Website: macys
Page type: gifting
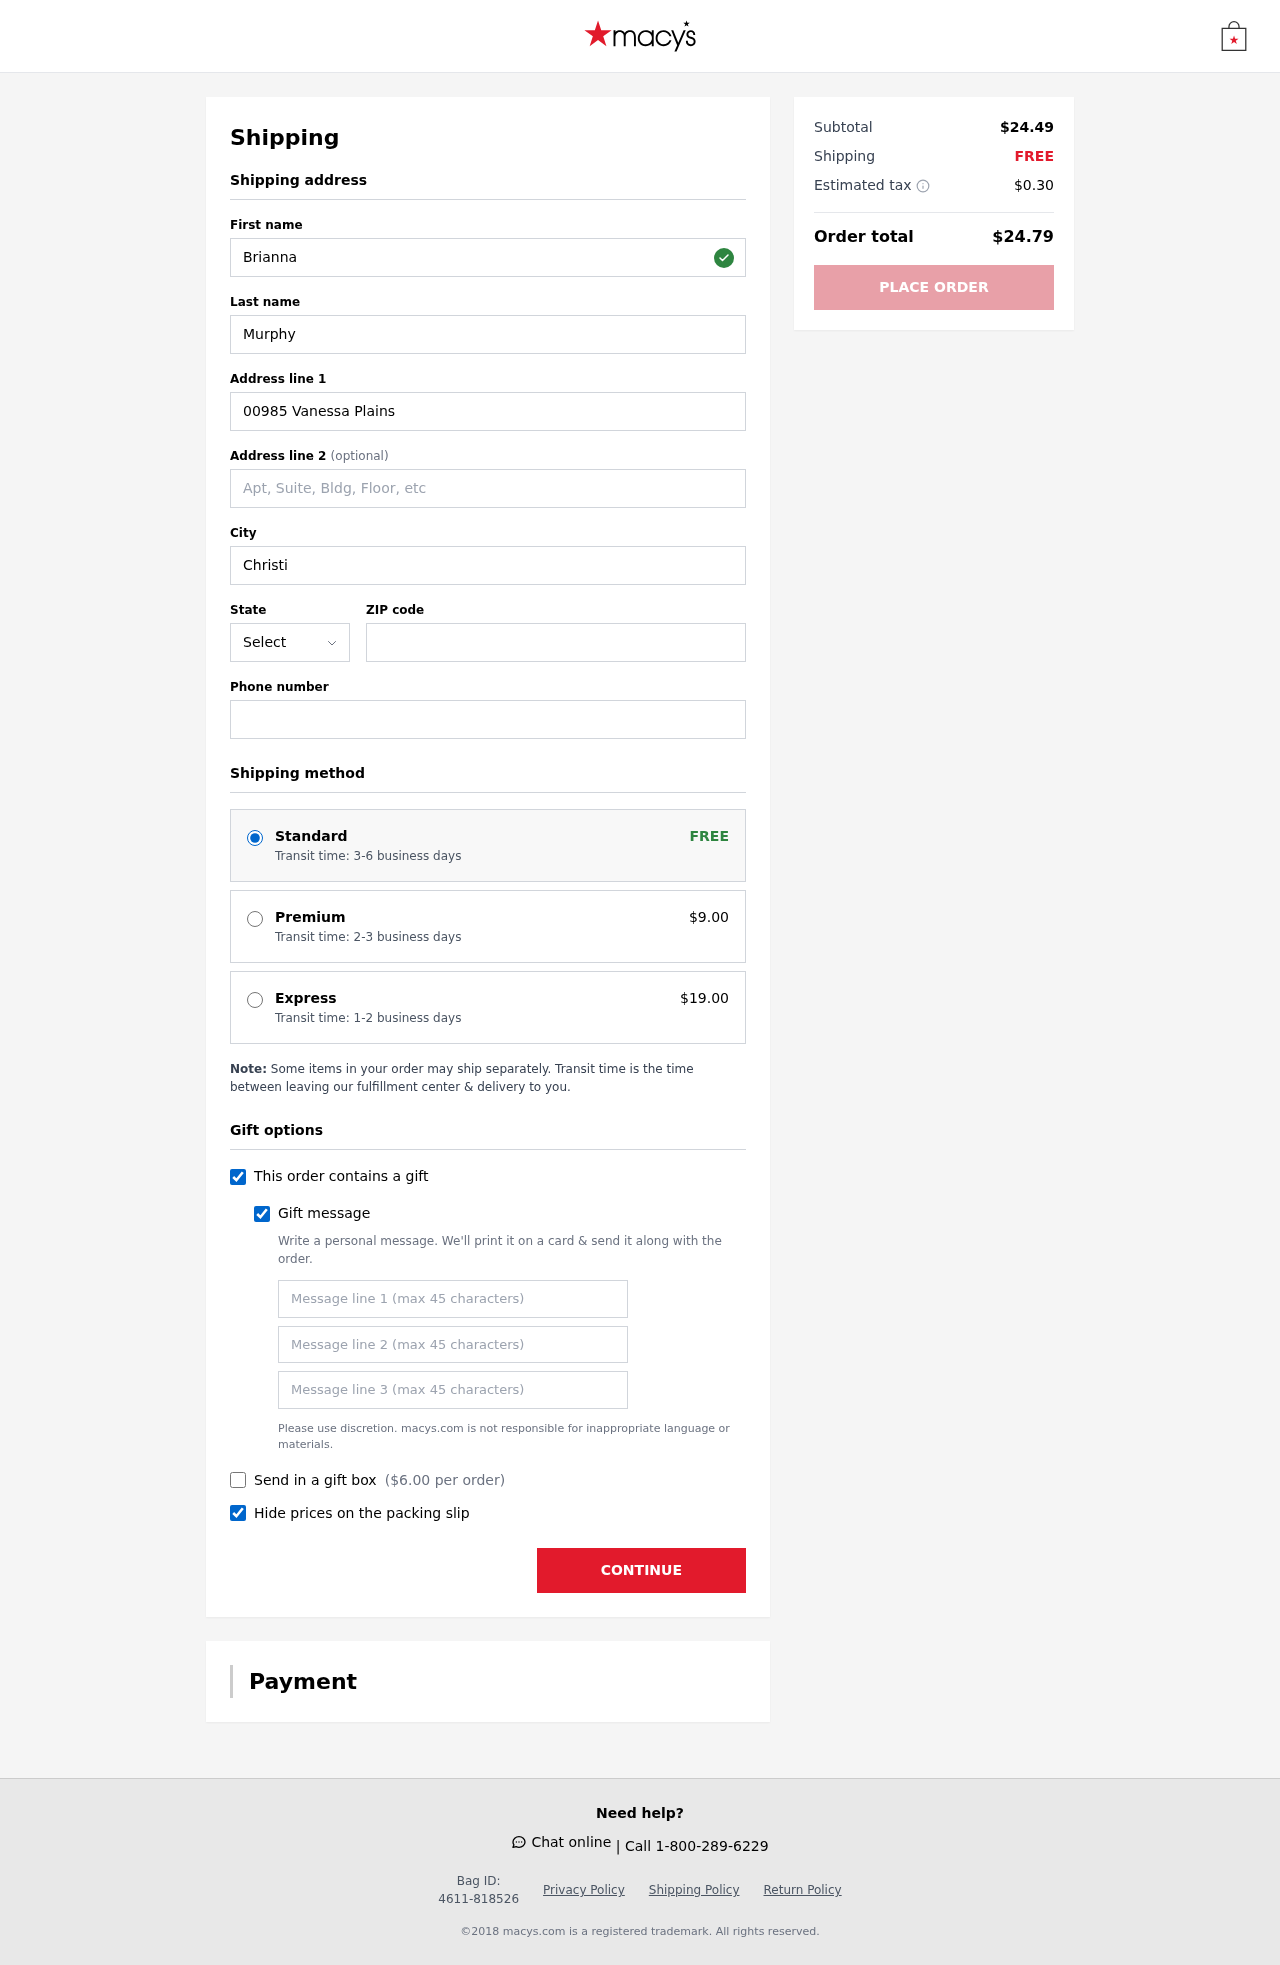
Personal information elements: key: PII_STATE_ABBR
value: CO
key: PII_FIRSTNAME
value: Brianna
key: PII_LASTNAME
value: Murphy
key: PII_STREET
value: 00985 Vanessa Plains
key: PII_CITY
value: Christineshire
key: PII_POSTCODE
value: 39343
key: PII_PHONE
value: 8854037786
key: PII_GIFT_MESSAGE
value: Hey Javier! I saw these comfy maroon flip-flops and instantly thought of you—perfect for those warm beach days we always talk about! Enjoy some sun and relaxation!  Brianna
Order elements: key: ORDER_SHIPPING_STANDARD
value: Transit time: 3-6 business days
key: ORDER_SHIPPING_PREMIUM
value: Transit time: 2-3 business days
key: ORDER_SHIPPING_PREMIUM_PRICE
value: $9.00
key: ORDER_SHIPPING_EXPRESS
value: Transit time: 1-2 business days
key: ORDER_SHIPPING_EXPRESS_PRICE
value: $19.00
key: ORDER_GIFT_BOX_PRICE
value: $6.00
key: ORDER_SUBTOTAL
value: $24.49
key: ORDER_SHIPPING_COST
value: FREE
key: ORDER_TAX
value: $0.30
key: ORDER_TOTAL
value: $24.79